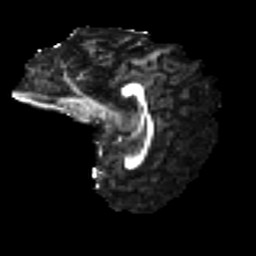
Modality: FA
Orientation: sagittal
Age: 29
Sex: female
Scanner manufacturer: ge
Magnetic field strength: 3 T
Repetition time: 7.8 s
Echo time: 0.0606 s